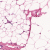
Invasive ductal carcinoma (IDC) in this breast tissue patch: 0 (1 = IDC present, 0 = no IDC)